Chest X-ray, PA view. Patient: 17 years old, sex F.
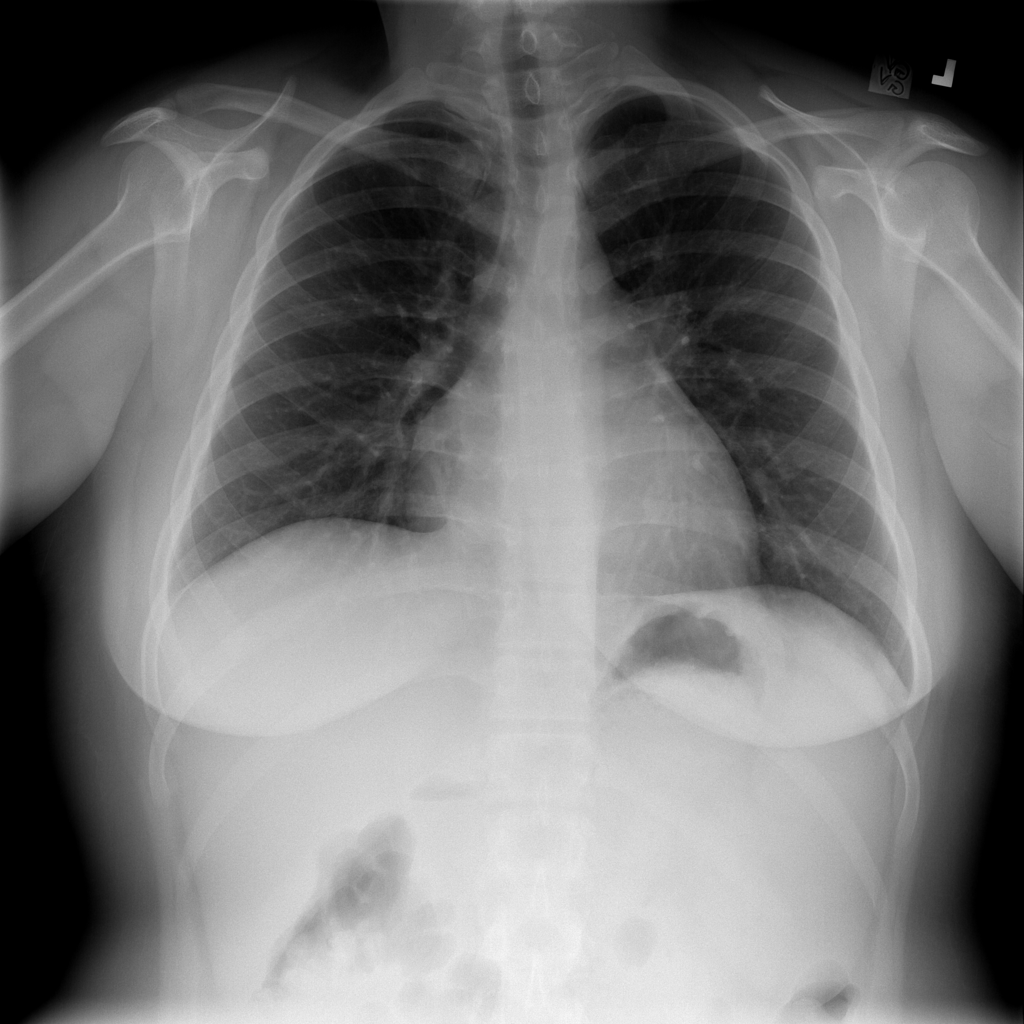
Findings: No Finding